Interaction volume radius: 10 \u00c5
Interaction volume height: 10 \u00c5
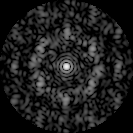
Disorder parameter: 0.6894